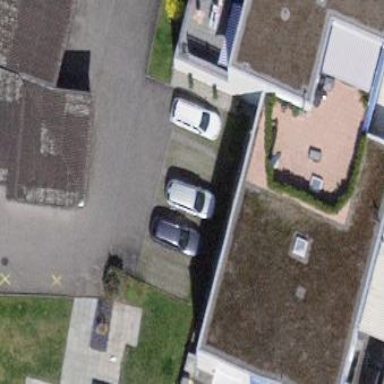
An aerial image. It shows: Parking area with surface.